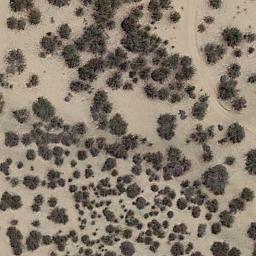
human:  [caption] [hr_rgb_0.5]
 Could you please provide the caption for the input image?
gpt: Chaparral is densely distributed on the sand .

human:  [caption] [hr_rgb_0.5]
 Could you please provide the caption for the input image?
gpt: The chaparral is consist of dense bushes .

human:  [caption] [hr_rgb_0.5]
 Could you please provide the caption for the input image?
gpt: There are two trees in this desert .

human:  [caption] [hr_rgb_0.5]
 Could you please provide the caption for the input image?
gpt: Some disconnected chaparrals of different sizes grow in the desert .

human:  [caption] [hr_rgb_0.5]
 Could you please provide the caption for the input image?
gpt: The chaparral is not evenly distributed .